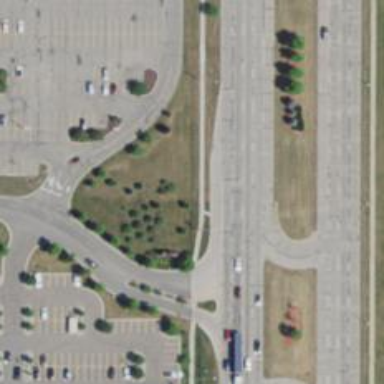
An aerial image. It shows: Secondary road with separate sidewalks.